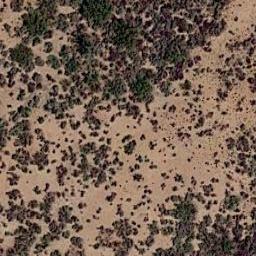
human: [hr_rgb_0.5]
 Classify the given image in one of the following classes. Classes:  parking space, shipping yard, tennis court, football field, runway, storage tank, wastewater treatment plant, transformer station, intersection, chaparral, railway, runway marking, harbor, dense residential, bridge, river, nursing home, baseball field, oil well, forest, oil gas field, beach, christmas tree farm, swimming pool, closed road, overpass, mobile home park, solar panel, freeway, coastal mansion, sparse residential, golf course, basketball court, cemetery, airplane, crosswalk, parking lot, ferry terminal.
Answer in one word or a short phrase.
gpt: chaparral